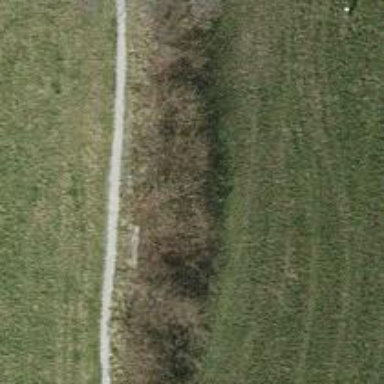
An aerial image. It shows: Brown bench.